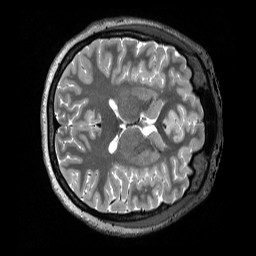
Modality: T2w
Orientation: axial
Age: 22
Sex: female
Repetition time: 3.2 s
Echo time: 0.563 s